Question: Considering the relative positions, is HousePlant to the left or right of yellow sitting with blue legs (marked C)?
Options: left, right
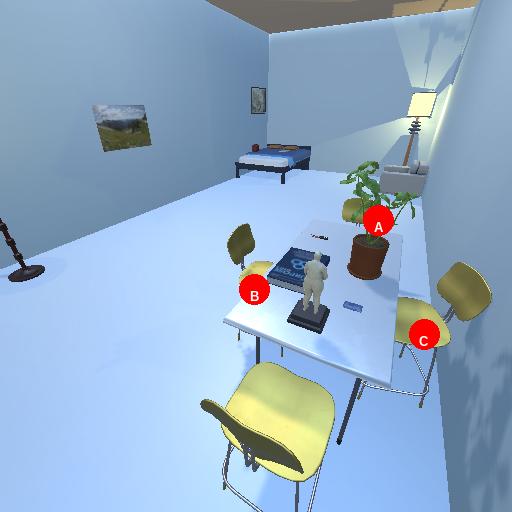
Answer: left